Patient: sex M, age 60
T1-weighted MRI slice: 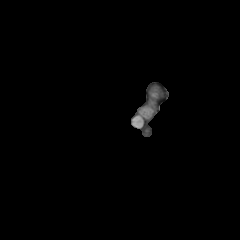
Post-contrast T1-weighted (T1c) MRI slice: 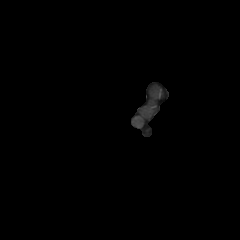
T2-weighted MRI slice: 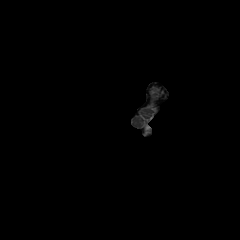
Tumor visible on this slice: no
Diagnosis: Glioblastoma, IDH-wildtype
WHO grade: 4